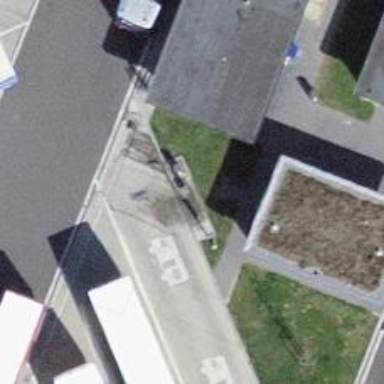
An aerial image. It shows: Sanitary dump station.